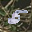
Label: 5